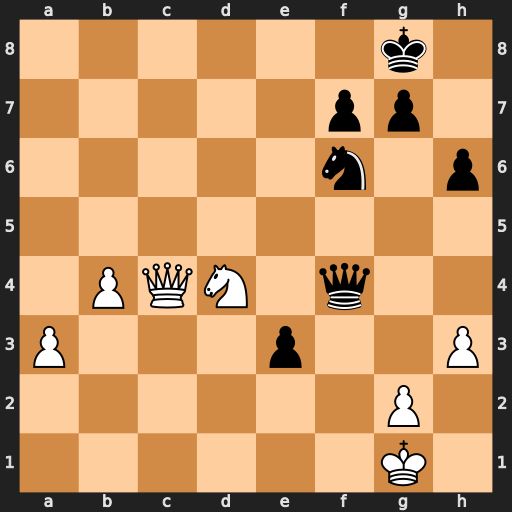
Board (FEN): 6k1/5pp1/5n1p/8/1PQN1q2/P3p2P/6P1/6K1
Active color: w
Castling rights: -
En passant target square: -
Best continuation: Qc8+ Kh7 Qf5+ Qxf5 Nxf5